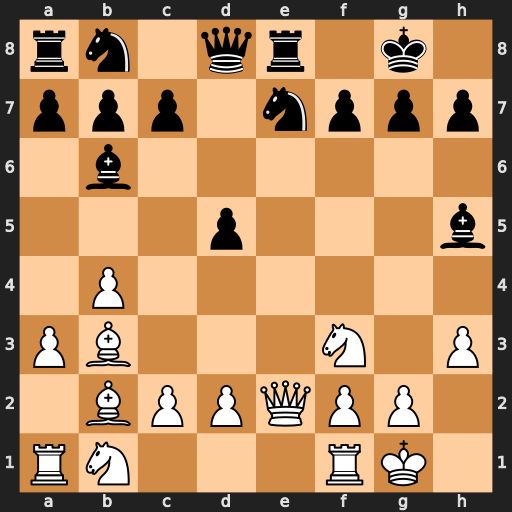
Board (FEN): rn1qr1k1/ppp1nppp/1b6/3p3b/1P6/PB3N1P/1BPPQPP1/RN3RK1
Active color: w
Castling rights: -
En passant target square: -
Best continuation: Qe5 Nf5 Qxf5